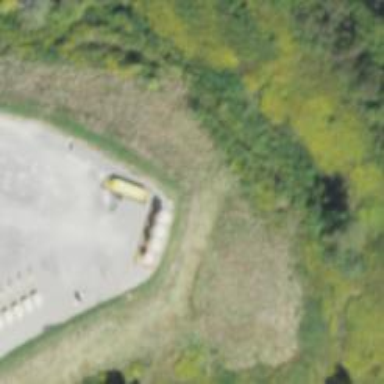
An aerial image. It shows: Storage tank that is man-made.